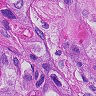
Metastatic tissue present: yes